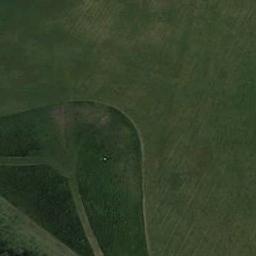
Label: meadow